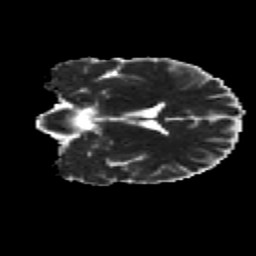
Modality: MD
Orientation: coronal
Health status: healthy
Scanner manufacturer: siemens
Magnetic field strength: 3 T
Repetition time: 12 s
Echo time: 0.092 s